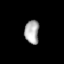
Tissue: lung
Cell type: Epithelial cells
Senescence score: 0.2293
Nuclear area (px): 333
Mean DAPI intensity: 172.414